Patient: sex M, age 42
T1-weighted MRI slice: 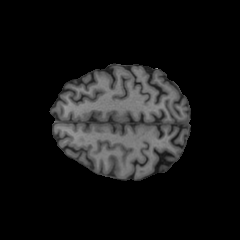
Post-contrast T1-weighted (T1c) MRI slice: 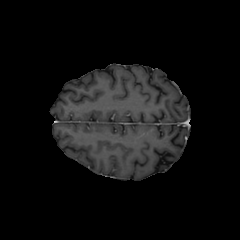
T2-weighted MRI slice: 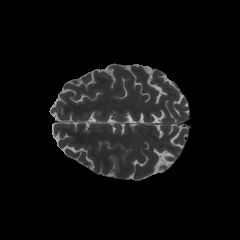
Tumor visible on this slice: no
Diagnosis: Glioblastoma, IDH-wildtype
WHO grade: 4